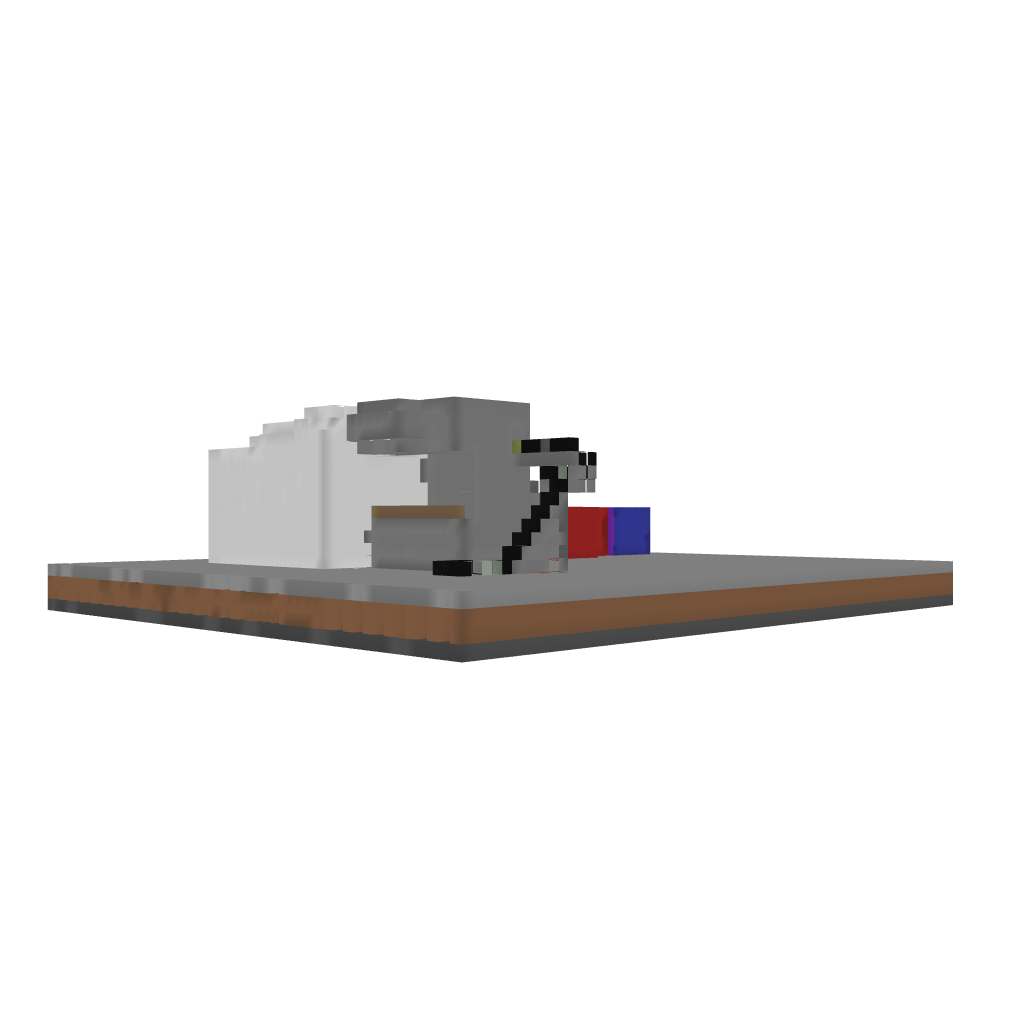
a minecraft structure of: - Part of Mind- Adventure Map 1.7.4 Demo [German]